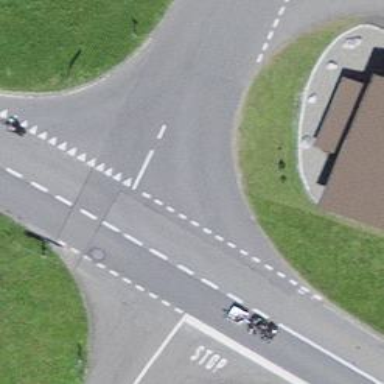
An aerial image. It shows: Road with "give way" sign.